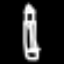
Label: pencil